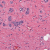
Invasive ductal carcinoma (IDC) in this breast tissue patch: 0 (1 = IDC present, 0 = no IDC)